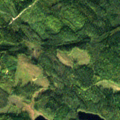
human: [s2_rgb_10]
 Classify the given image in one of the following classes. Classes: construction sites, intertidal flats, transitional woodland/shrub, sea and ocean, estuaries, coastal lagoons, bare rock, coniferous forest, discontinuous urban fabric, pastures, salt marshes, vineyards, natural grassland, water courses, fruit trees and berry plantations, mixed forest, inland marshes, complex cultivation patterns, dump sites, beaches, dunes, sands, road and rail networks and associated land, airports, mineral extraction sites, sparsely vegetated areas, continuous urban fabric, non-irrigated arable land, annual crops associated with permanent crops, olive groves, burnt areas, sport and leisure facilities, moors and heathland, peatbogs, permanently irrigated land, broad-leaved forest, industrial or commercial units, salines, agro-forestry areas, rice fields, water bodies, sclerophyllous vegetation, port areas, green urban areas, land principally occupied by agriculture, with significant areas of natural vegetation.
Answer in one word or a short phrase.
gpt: coniferous forest, mixed forest, transitional woodland/shrub